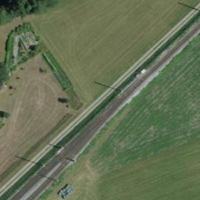
EUNIS habitat code: 23
Species observed at this site:
Silene latifolia
Aruncus dioicus
Veronica persica
Tragopogon orientalis
Aglais urticae
Centaurea cyanus
Cichorium intybus
Fagopyrum esculentum